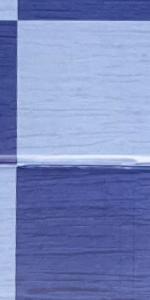
Label: Empty